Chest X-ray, PA view. Patient: 34 years old, sex F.
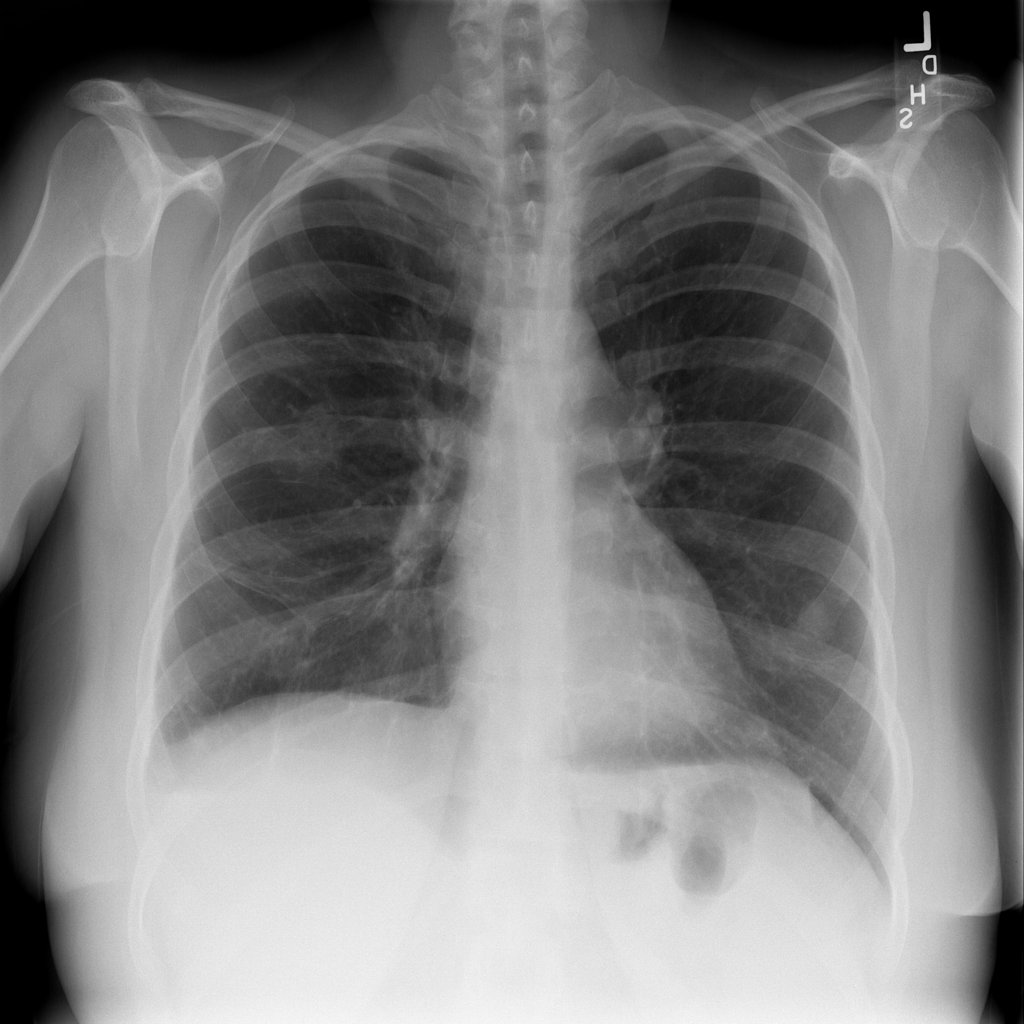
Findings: Nodule